Question: I'm trying to implement a FAQ screen in my project and I wanted to use ExpandableListView. I display question as a text in GroupView and answer as a text in ChildView. If items can fit into screen, there's no problem, it works as it should. But when there's more items than the screen height and I have to scroll, this problem occurs that when I expand the last item, it acts like it's expanded but I can not scroll to the child view.
Any ideas or experiences on this issue?
Here's the screenshot (as you can see, scrollbar shows that it's expanded and there's place to scroll, but when I try to scroll, no luck) :

I found out that this problem is because I'm using a WebView inside child row, when I switched to TextView it works as expected. How can I achieve the same result with WebView?
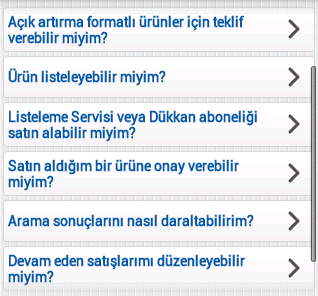
Answer: In your getGroupView() method of BaseExpandableListAdapter, give view=null as the first line of the method.